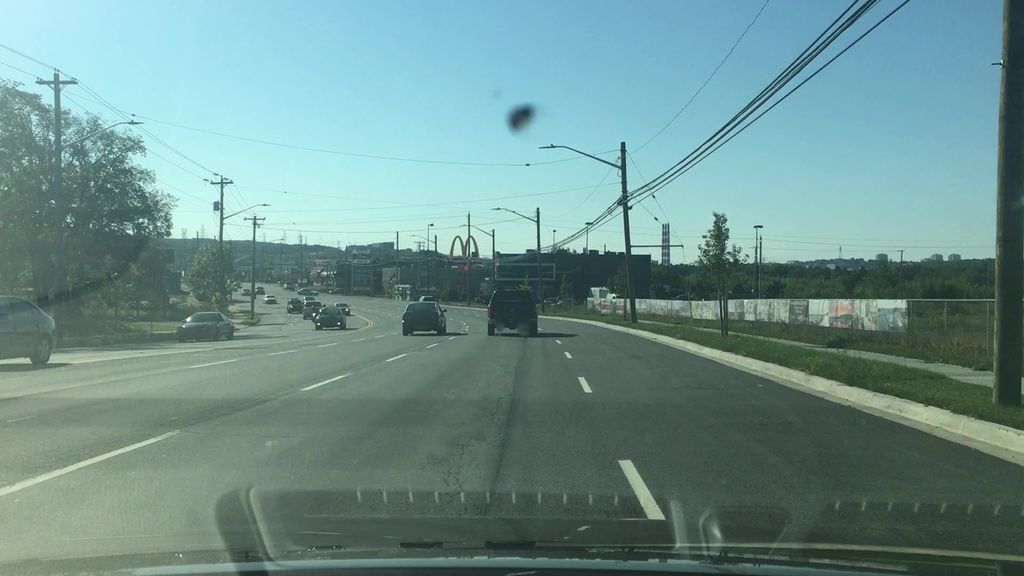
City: halifax